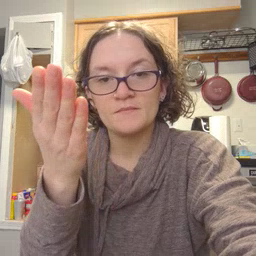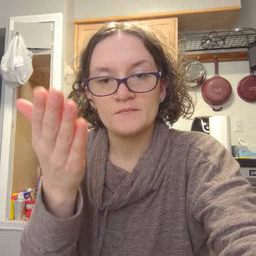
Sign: there